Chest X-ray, AP view. Patient: 58 years old, sex F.
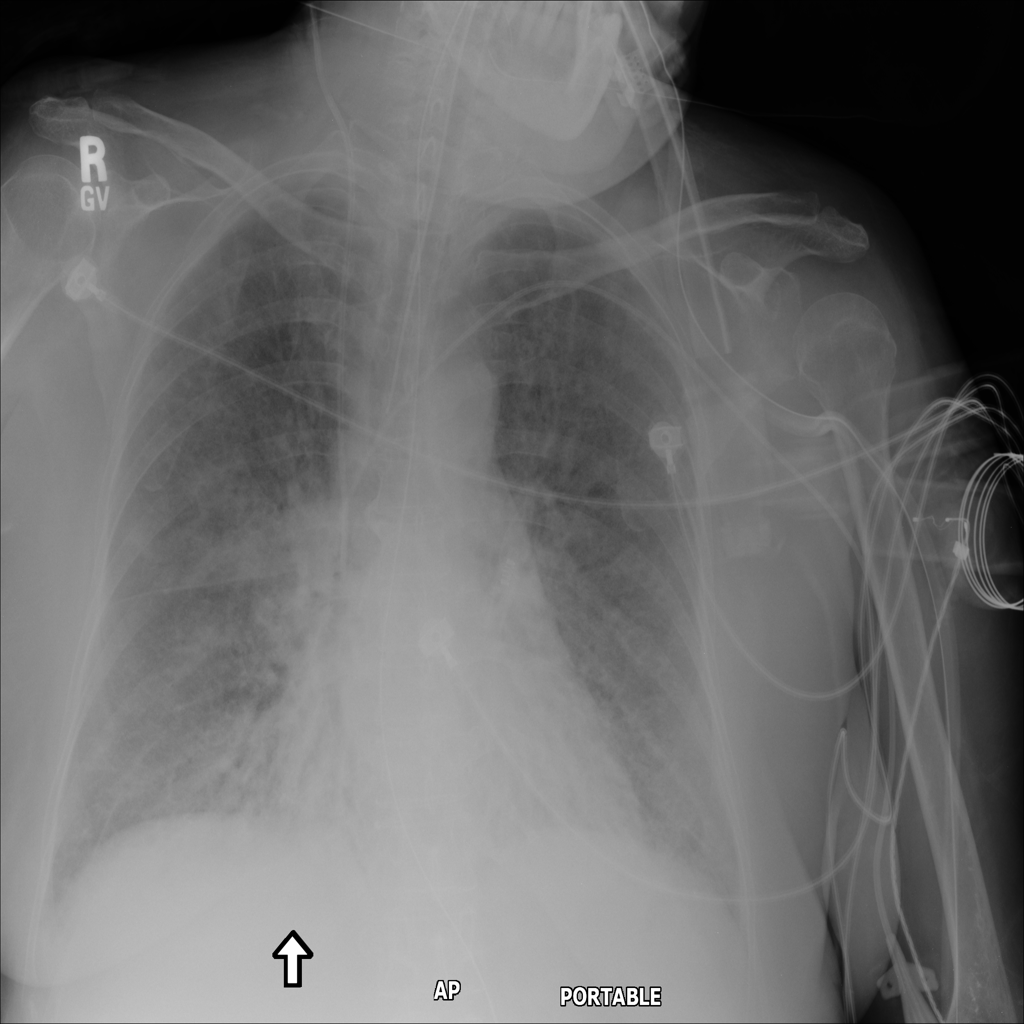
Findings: Edema, Infiltration